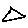
Label: triangle